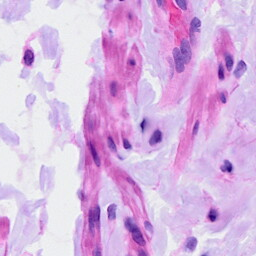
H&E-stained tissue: Ovarian